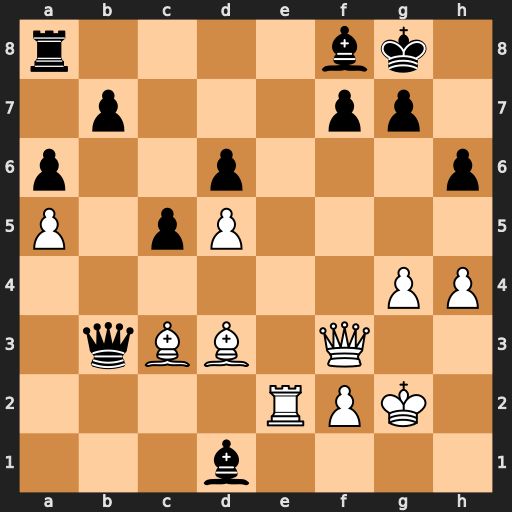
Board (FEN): r4bk1/1p3pp1/p2p3p/P1pP4/6PP/1qBB1Q2/4RPK1/3b4
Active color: w
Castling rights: -
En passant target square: -
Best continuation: Qf5 g6 Qf6 Qxc3 Qxc3